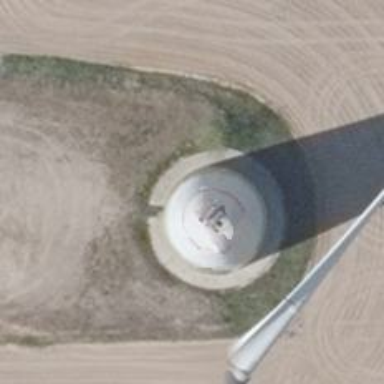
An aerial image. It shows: Wind turbine generator that utilizes wind as its source for generating electricity. It is of the horizontal axis type.